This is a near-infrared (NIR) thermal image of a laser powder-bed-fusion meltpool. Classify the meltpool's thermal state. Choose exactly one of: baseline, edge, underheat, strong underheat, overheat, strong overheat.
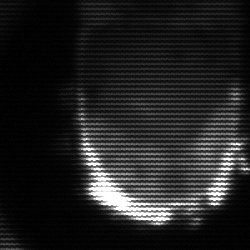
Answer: baseline